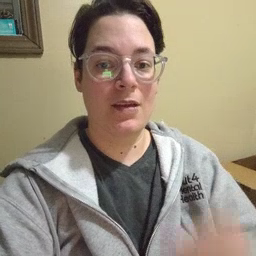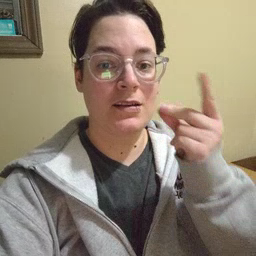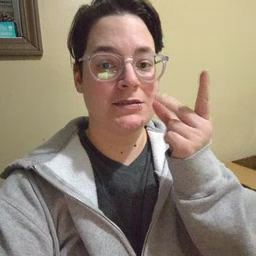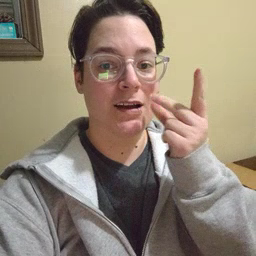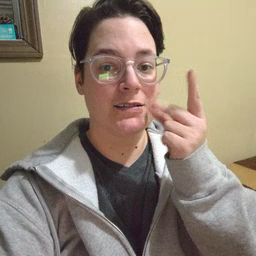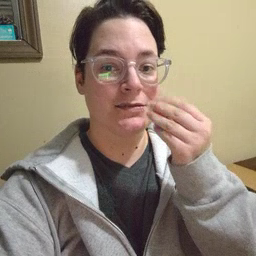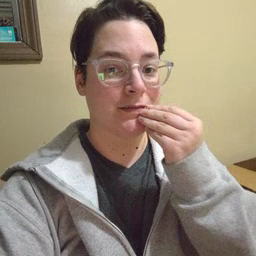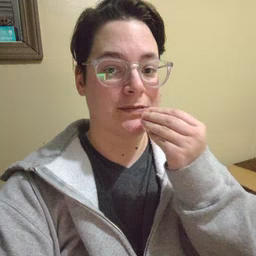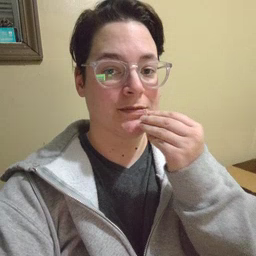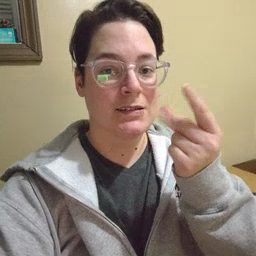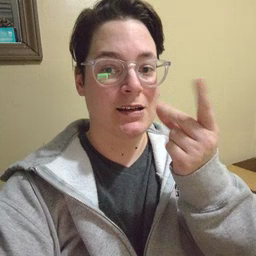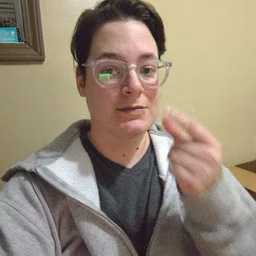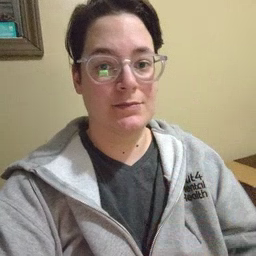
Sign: snack